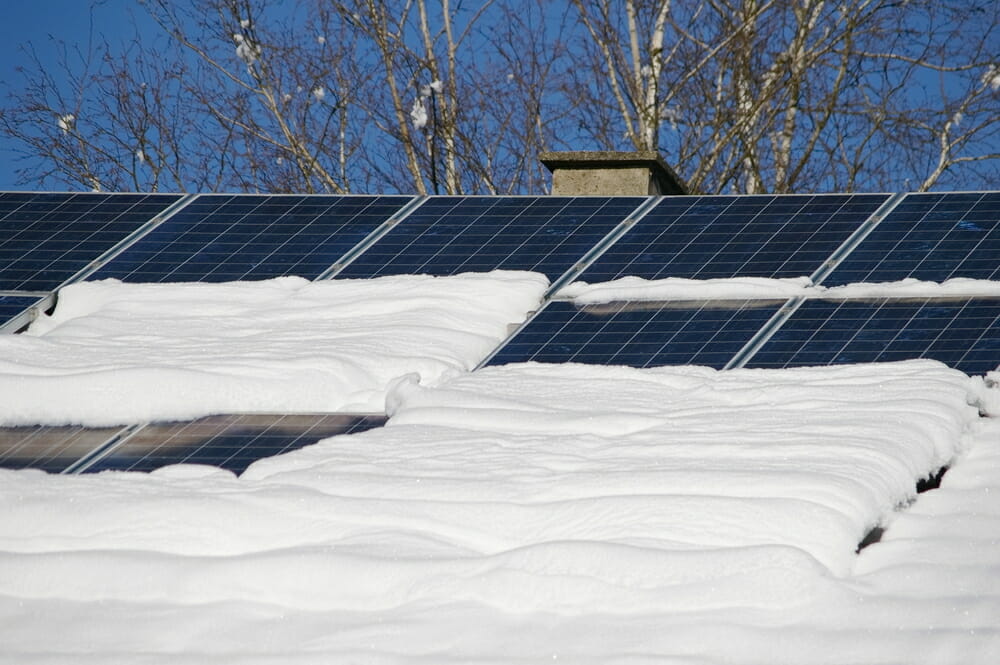
Label: Snow-Covered